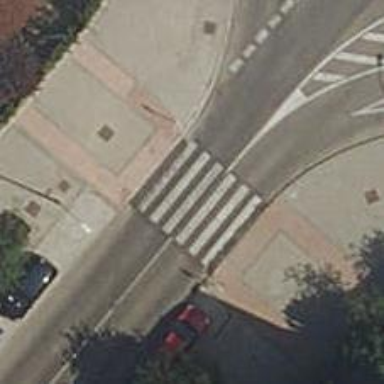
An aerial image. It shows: Uncontrolled road crossing.